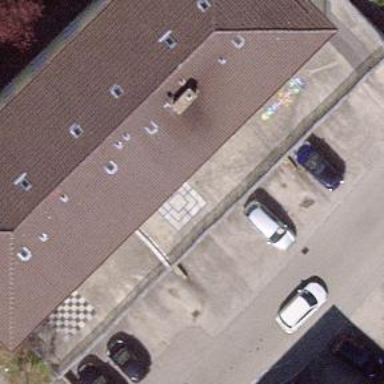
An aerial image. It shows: Group of garages.